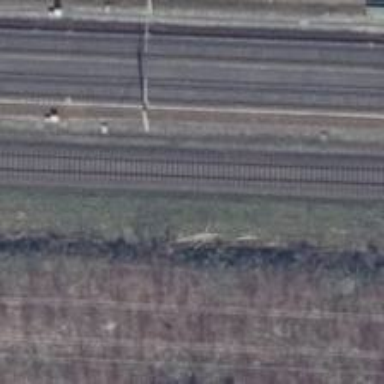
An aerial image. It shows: Milestone along the railway with catenary mast.